Field crop: maize
Growth stage: 2
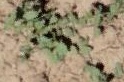
Species: convolvulus